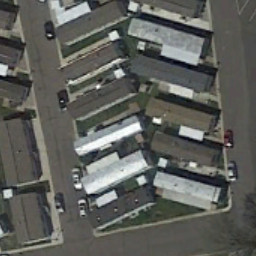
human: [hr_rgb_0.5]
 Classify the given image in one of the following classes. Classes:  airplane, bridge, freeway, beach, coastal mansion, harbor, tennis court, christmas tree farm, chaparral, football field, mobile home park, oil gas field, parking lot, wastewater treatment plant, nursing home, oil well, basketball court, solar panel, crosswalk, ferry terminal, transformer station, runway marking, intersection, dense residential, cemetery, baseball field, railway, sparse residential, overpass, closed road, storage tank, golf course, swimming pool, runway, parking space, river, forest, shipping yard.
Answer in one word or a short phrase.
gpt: mobile home park